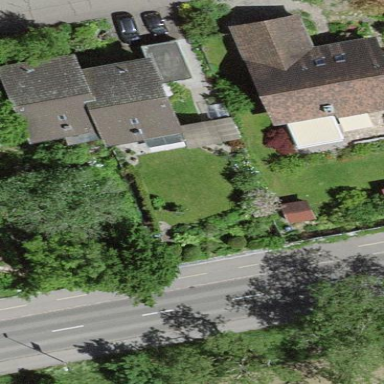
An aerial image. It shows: Garden area designated for leisure land.